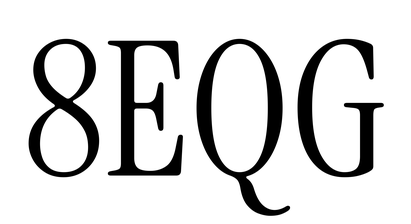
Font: InstrumentSerif-Regular